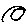
Label: hexagon